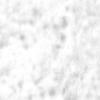
Label: no_change